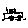
Label: car